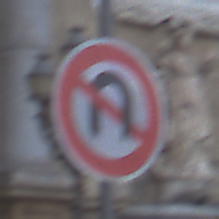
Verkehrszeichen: VerbotWenden
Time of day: SunriseSunset
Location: Outdoor (Urban)
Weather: PartlyCloudy
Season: NotSpecified
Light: Natural